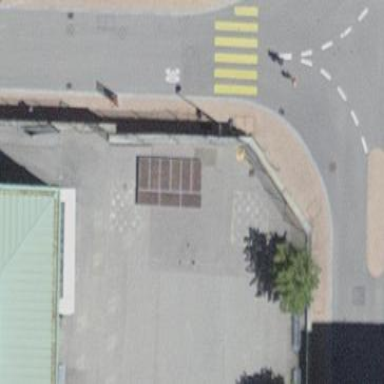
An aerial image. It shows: Basketball court on pitch.